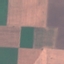
Land use / land cover class: AnnualCrop